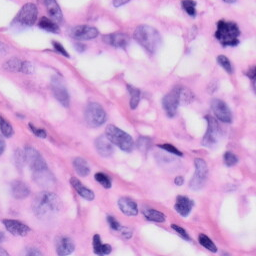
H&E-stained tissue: Skin